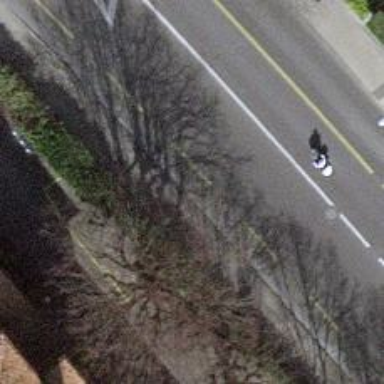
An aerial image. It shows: Asphalt sidewalk.